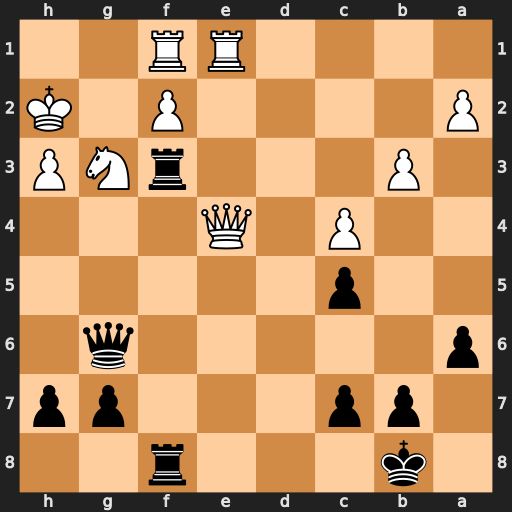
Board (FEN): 1k3r2/1pp3pp/p5q1/2p5/2P1Q3/1P3rNP/P4P1K/4RR2
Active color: b
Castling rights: -
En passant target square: -
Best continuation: Rxf2+ Rxf2 Rxf2+